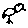
Label: bird